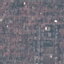
Land use / land cover: Residential